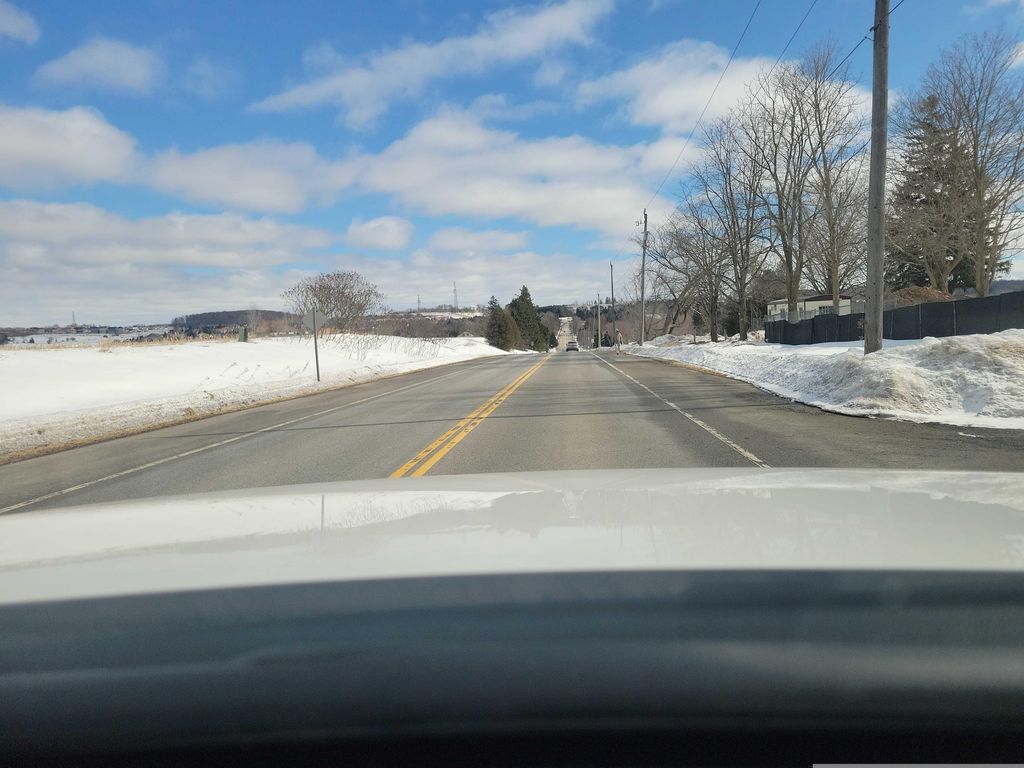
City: kitchener-waterloo